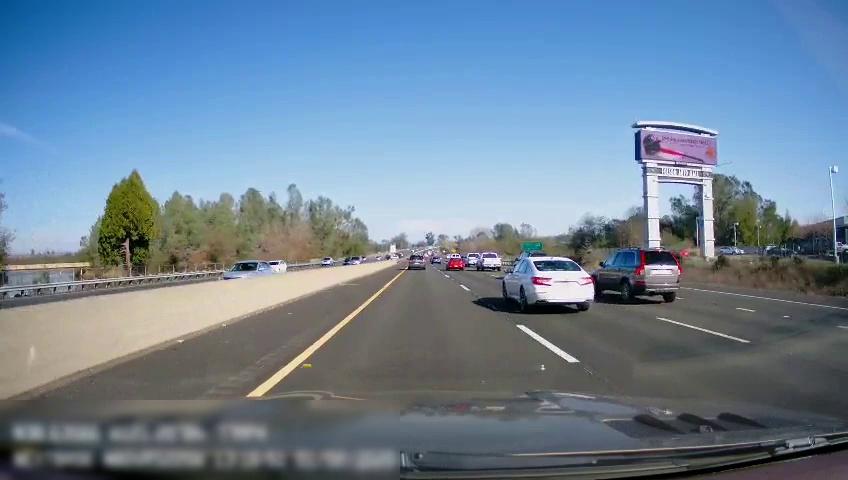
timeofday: Day
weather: Sunny
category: Drivable Space
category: Drivable Space
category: Vehicles | SUV
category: Vehicles | Truck
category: Vehicles | Car
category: Vehicles | SUV
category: Vehicles | SUV
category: Vehicles | Truck
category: Vehicles | Car
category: Vehicles | Car
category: Vehicles | Car
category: Lanes | Current Lane
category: Lanes | Current Lane
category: Lanes | Current Lane
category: Lanes | Alternate Lane
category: Lanes | Alternate Lane
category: Traffic | Signs